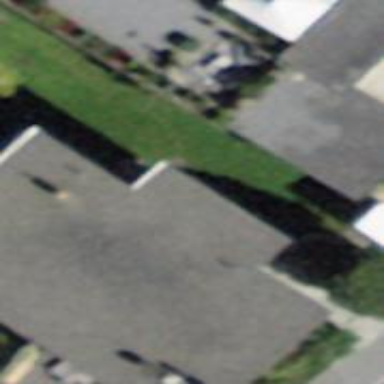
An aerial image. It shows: Building with flat roof.